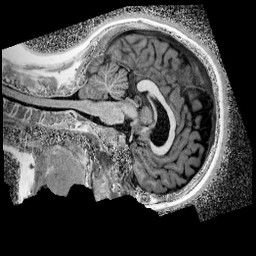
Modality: UNIT1_denoised
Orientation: sagittal
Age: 12
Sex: female
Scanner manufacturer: siemens
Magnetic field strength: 3 T
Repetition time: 4 s
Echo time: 0.00299 s